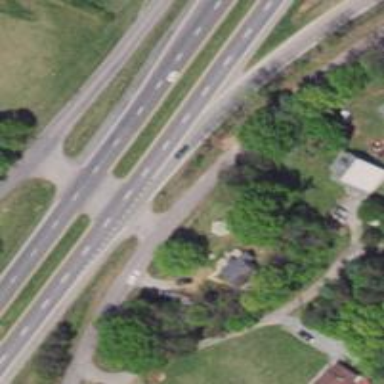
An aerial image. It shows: Motorway junction.